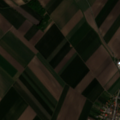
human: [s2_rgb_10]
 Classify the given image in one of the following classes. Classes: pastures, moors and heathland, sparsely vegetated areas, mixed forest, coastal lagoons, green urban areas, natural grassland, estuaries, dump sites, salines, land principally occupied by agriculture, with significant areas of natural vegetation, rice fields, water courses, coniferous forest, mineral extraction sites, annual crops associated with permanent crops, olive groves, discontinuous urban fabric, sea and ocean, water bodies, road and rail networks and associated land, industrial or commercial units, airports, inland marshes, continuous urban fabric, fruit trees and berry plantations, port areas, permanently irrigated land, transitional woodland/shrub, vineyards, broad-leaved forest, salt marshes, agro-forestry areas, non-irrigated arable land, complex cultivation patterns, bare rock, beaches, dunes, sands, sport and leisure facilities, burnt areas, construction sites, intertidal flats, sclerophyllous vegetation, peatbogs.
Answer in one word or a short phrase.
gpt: discontinuous urban fabric, non-irrigated arable land